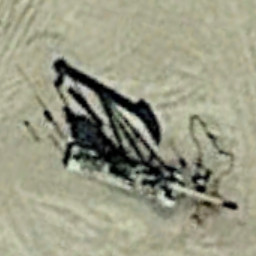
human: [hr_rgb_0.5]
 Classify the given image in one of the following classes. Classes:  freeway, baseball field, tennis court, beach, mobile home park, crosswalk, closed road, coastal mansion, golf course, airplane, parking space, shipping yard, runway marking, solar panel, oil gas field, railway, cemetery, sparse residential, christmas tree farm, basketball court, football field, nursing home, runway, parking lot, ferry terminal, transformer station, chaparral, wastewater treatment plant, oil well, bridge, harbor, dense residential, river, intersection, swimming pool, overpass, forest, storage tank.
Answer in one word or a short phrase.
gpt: oil well